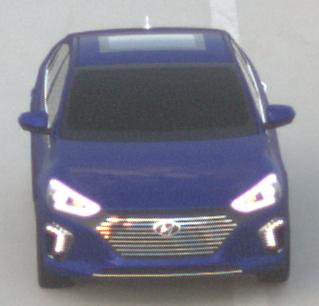
Make: Hyundai
Model: IONIQ Hybrid
Detailed model: IONIQ (AE) Hybrid
Model produced from: 2016/10
Model produced until: 2018/08
Doors: 5
Color: blue
Road condition: dry road
Daytime: sunrise or sunset
Contrast: low contrast